Question: I have a canvas on a window and in that canvas I have an image. This image is a System.Windows.Controls.Image and so it doesn't have / need a Dispose method.
However, when I set its Source to a new one (I have set it using a MemoryStream and with a BitmapSource, both have the same effect), its previous Source is not fully cleaned up. The memory usage goes up even when I get it to use the same image again.
After loading enough images it will crash with an out of memory exception at around 3GB. Unfortunately these are quite big images so it only takes 17 to do so.
Using Dot Memory, I can see that the "leak" is in unmanaged memory, so that would imply I'm missing a call to Dispose(), or the ImageSource is still being used in the program, but I doubt it, it's a local variable and it's not passed by reference anywhere.
I have tried forcing garbage collections and freezing the BitmapSource, but both had no effect.
Is there a way I can force it to fully clean up the previous image before I load in the next? Am I missing something? Am I misunderstanding the situation?
Here is an image showing the memory usage graph, it shows that the image is partially cleaned up when displaying a new one. The garbage collections are unforced gen 1 collections, it worries me that there are so many.

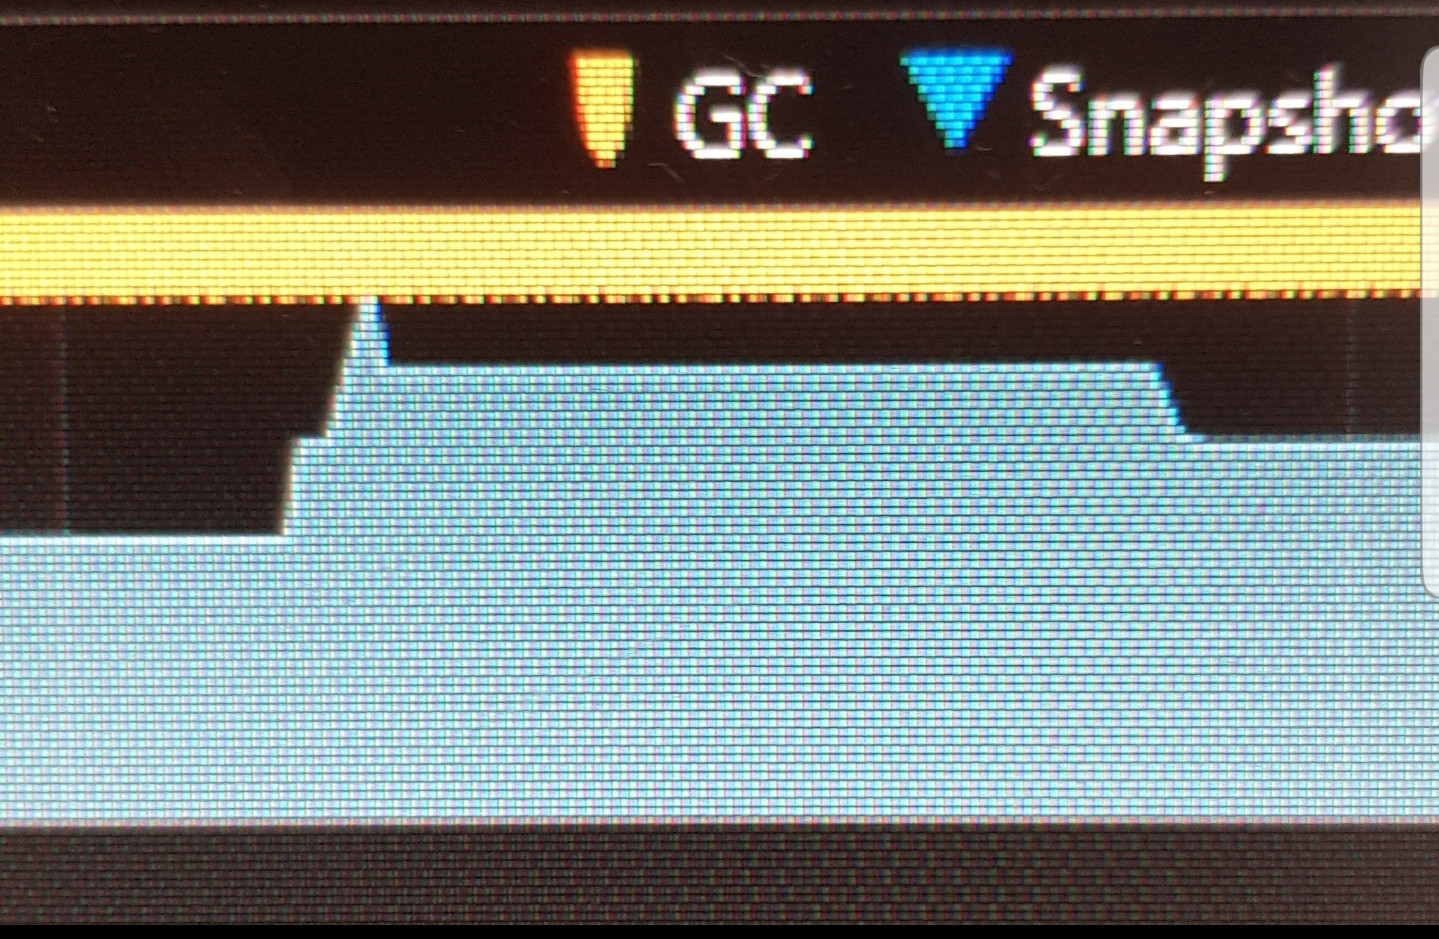
Answer: The solution to this was, in the function where I was assigning the value to the Image, to pass my image in by reference.
Edit: It turns out it wasn't this, it was the garbage collector being too slow. I actually solved it by calling a method that nulled the image sources, then calling the garbage collector, then I did a MessageBox.Show() to give the GC enough time to clean up before displaying the next image.
I hope there is a better way to do this.
Edit2: I found a better way to do it. The reason the message box worked was that it updated the UI in some way which caused the canvas to be cleared. The same result can be achieved by calling Canvas.UpdateLayout()